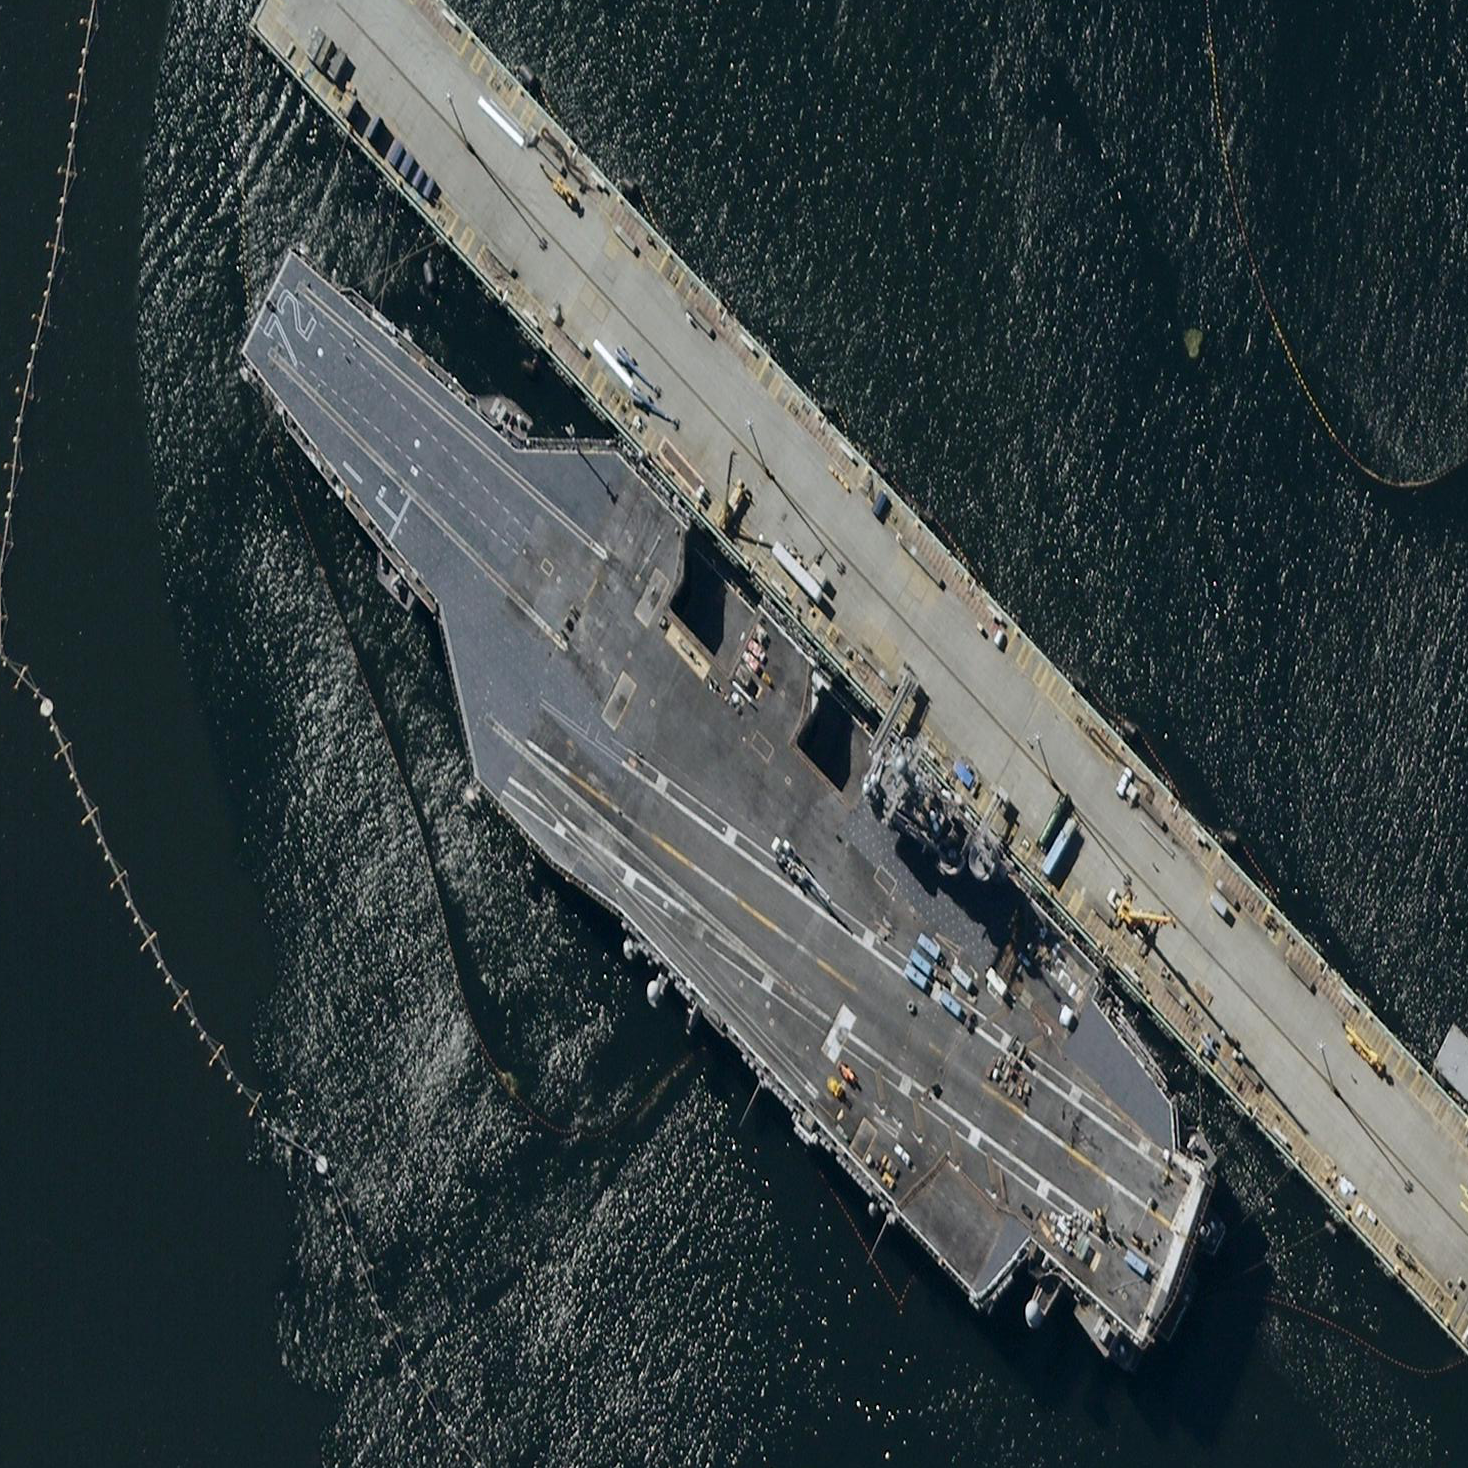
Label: aircraft_carrier